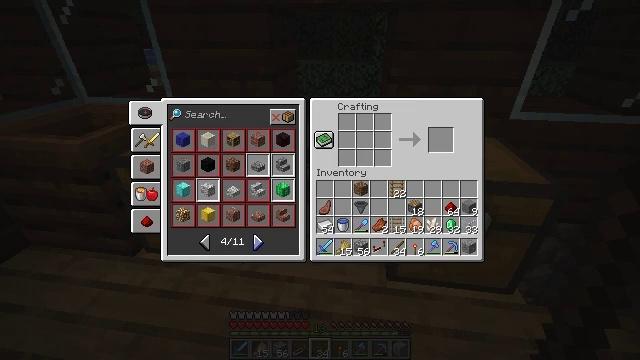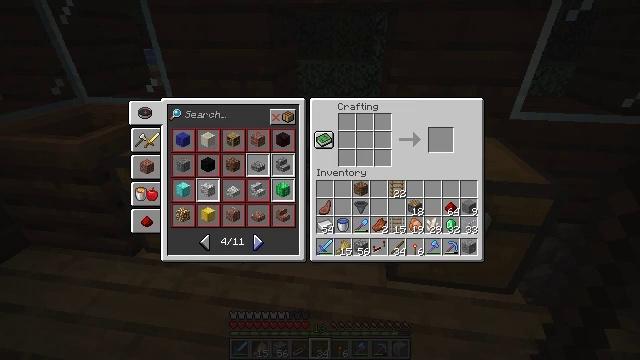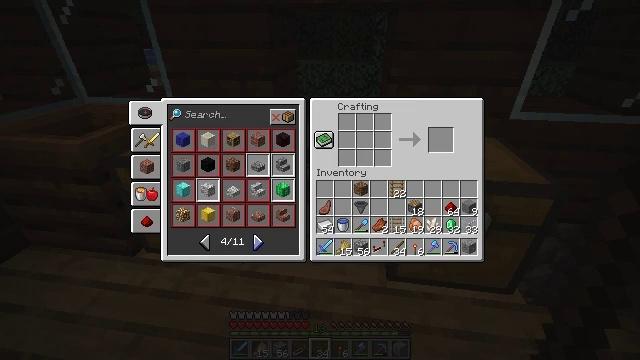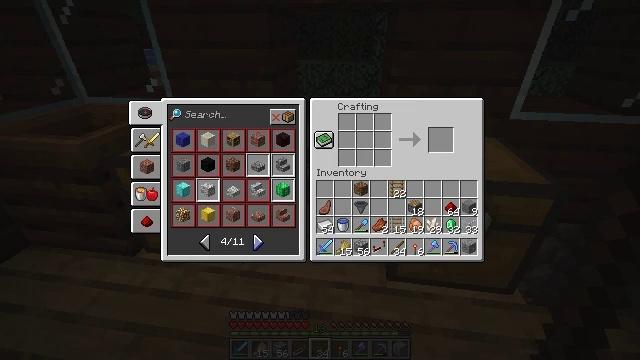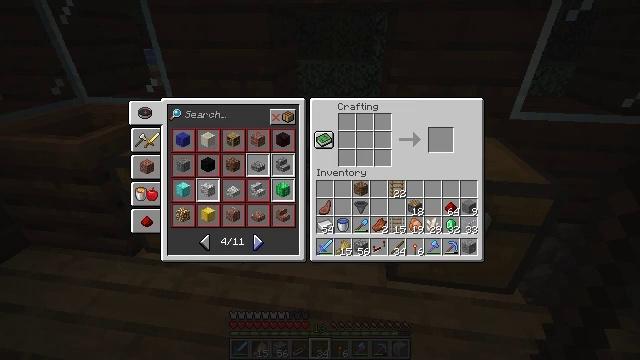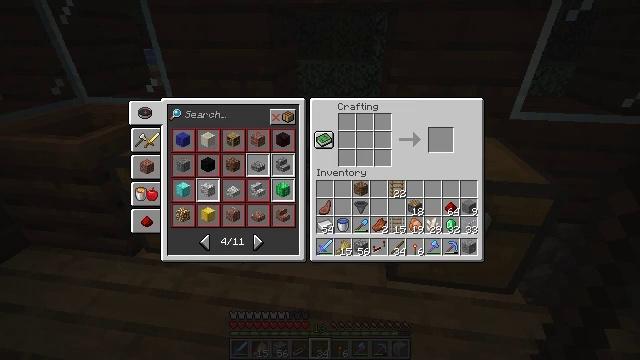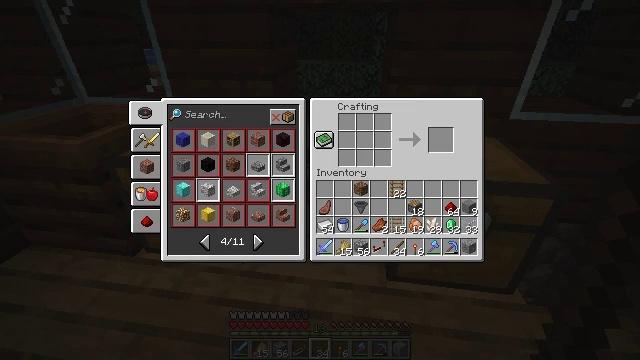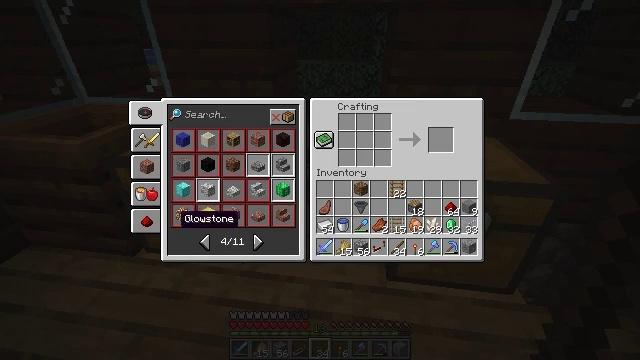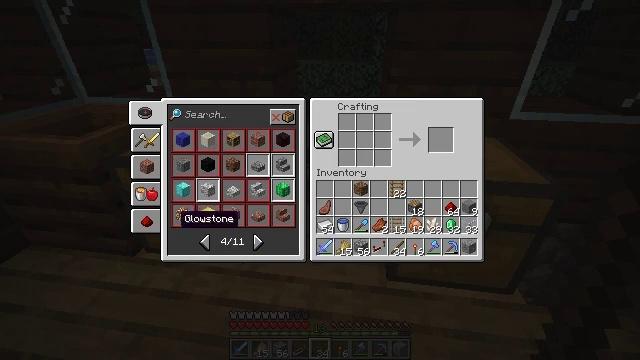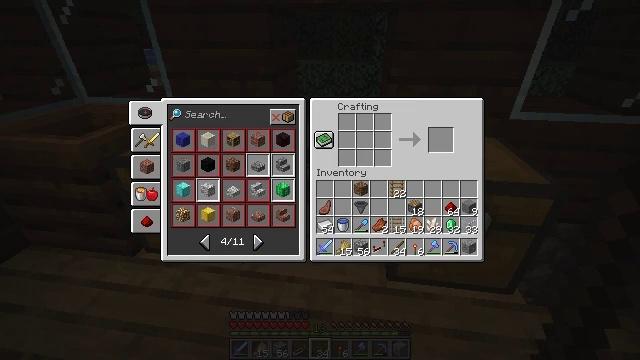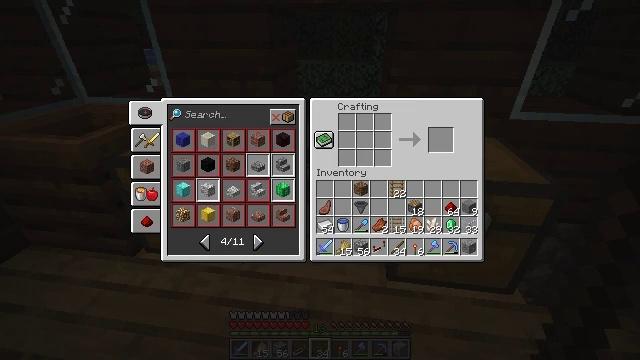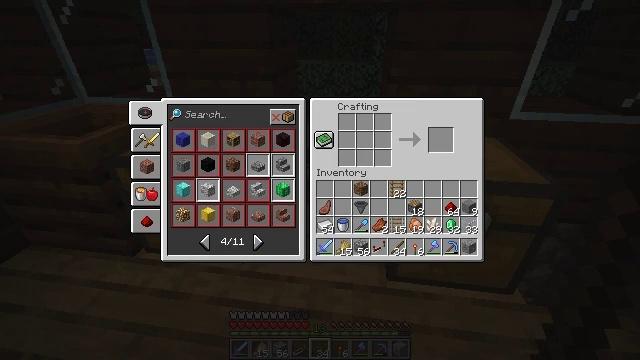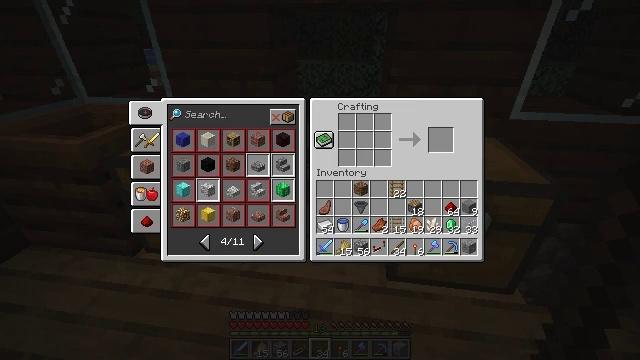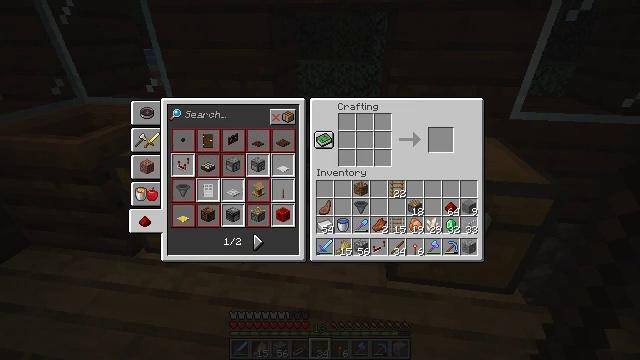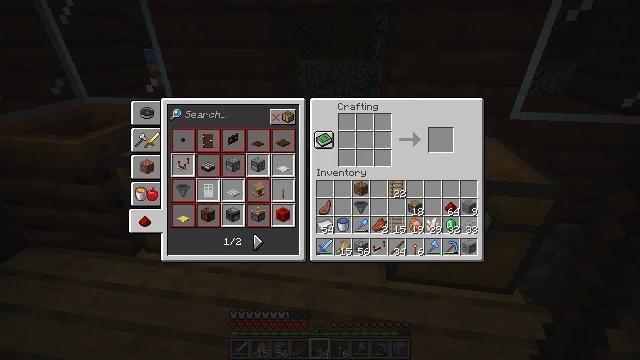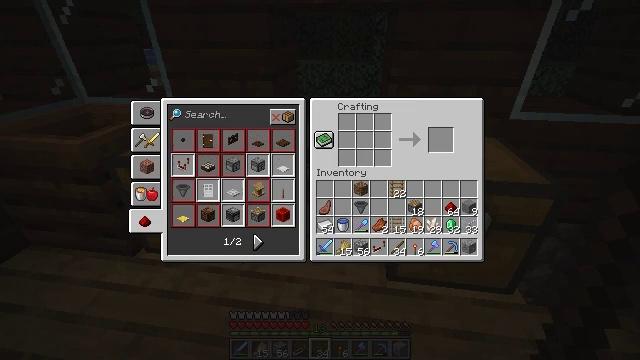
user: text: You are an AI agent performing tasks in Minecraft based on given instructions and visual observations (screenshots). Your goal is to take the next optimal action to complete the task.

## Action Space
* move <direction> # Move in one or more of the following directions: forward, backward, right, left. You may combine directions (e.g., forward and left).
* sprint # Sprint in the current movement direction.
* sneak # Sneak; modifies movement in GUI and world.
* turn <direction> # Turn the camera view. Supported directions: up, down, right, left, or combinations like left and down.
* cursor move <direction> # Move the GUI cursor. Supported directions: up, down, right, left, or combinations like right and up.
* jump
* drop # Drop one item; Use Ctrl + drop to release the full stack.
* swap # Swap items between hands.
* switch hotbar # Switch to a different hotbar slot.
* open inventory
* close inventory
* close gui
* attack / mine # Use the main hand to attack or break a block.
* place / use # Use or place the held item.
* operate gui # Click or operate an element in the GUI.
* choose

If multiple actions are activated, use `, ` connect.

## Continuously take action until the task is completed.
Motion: motion action
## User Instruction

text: Take materials to the crafting table and make a repeater.
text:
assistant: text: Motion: operate gui
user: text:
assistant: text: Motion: no_op
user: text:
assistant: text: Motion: no_op
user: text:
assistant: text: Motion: no_op
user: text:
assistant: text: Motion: cursor move left
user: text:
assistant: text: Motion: cursor move left and up
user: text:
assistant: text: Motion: cursor move left
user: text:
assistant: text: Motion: no_op
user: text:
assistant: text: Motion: no_op
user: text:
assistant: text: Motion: cursor move left
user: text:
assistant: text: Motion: no_op
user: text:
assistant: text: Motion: no_op
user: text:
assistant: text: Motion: operate gui
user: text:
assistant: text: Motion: operate gui
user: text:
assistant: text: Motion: operate gui
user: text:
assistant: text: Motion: cursor move right
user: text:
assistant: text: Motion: cursor move right and down
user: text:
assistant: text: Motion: cursor move right and down
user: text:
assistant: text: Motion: cursor move right
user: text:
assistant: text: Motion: no_op
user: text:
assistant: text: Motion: no_op
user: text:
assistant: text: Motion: no_op
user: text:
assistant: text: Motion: cursor move left
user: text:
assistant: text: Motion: no_op
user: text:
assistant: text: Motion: no_op
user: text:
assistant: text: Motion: no_op
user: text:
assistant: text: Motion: no_op
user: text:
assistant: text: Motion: no_op
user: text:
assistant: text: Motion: no_op
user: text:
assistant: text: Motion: operate gui